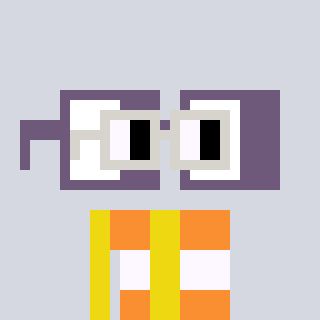
a pixel art character with square light gray glasses, a glasses-shaped head and a yellow-colored body on a cool background